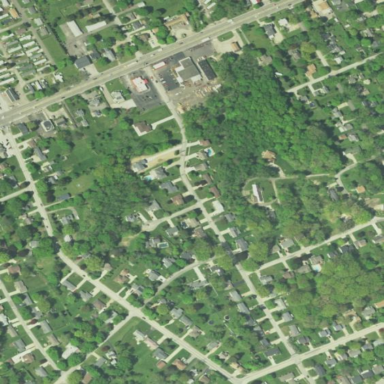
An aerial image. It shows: Neighborhood.